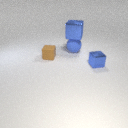
large blue rubber sphere to the right of small brown rubber cube